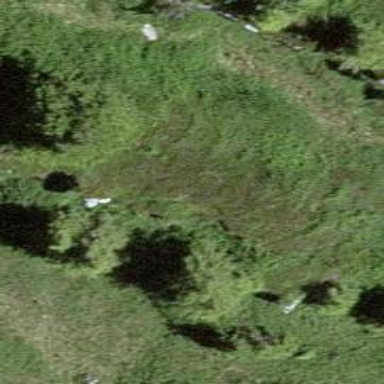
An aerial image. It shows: Patch of scrub vegetation.